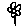
Label: flower